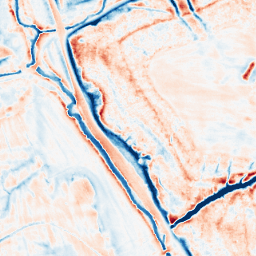
Category: edge_preserving
Decomposition family: anisotropic_diffusion
Decomposition parameters: iterations: 50
kappa: 10
gamma: 0.2
Upsampling method: sinc_blackman
Upsampling parameters: scale: 2
kernel_size: 4
Upsampling scale: 2